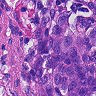
Metastatic tissue present: yes